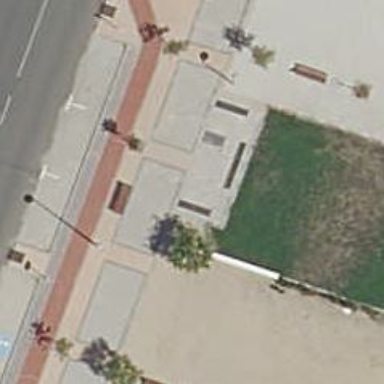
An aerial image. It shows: Bench for seating.